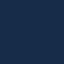
Land use / land cover: SeaLake